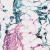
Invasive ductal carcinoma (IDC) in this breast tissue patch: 0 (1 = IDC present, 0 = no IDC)